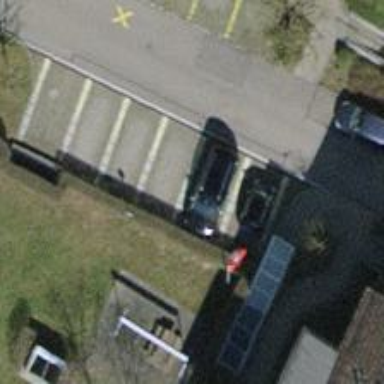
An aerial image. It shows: Car sharing facility.